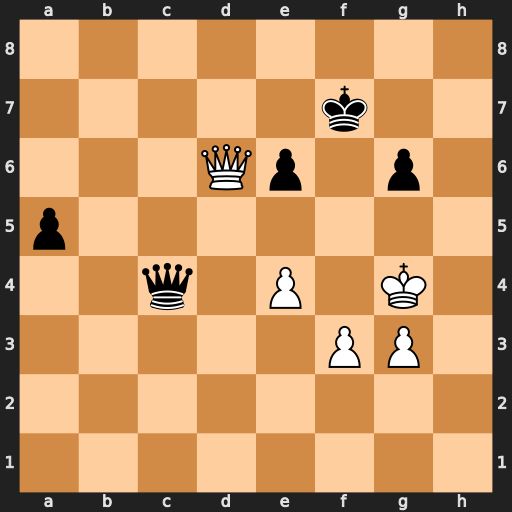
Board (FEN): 8/5k2/3Qp1p1/p7/2q1P1K1/5PP1/8/8
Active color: w
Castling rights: -
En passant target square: -
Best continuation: Qd7+ Kf6 Qd8+